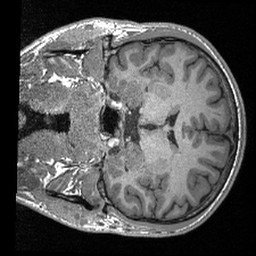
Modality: T1w
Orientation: coronal
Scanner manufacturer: siemens
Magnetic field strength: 3 T
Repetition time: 2.4 s
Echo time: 0.00213 s